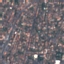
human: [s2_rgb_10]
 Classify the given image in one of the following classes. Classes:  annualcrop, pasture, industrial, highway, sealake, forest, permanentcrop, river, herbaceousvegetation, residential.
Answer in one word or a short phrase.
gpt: Residential